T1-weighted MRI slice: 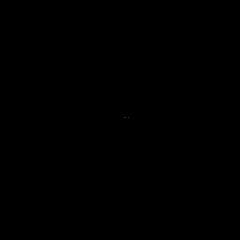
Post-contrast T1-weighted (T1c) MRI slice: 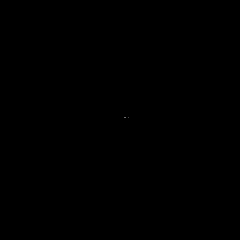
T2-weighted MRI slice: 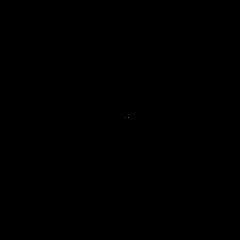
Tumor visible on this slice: no